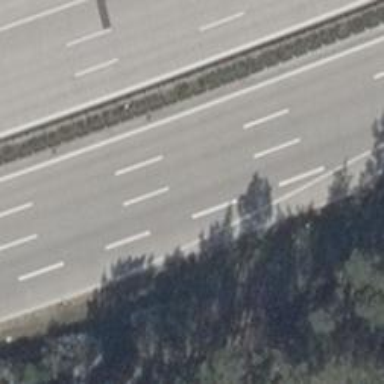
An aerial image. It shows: Concrete motorway.